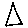
Label: triangle